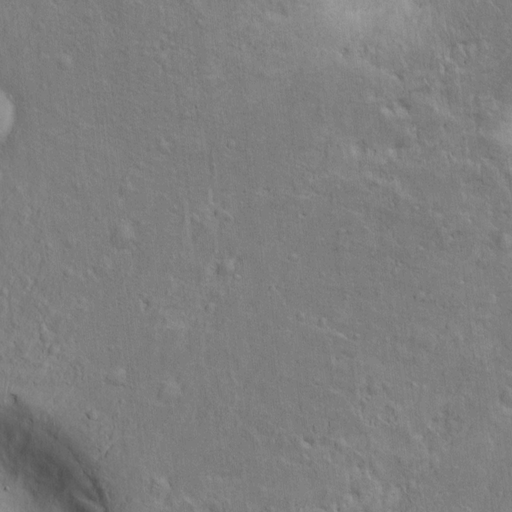
Objects detected: cone, cone, cone